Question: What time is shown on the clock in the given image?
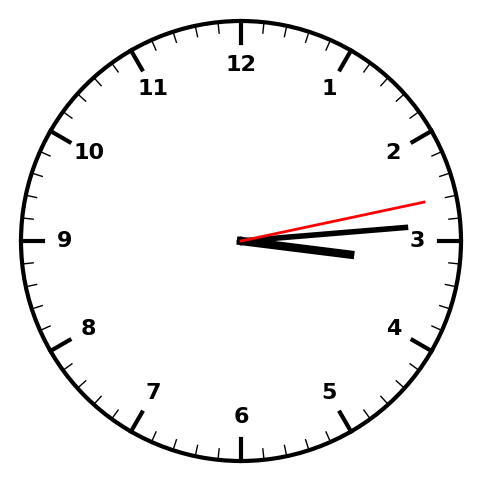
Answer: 03:14:13